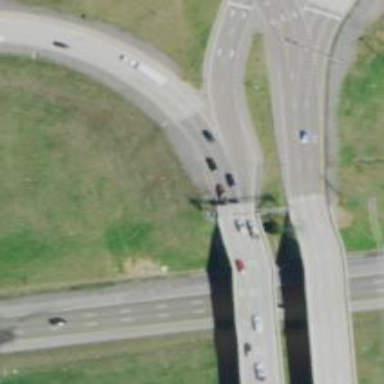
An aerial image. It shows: Motorway junction.